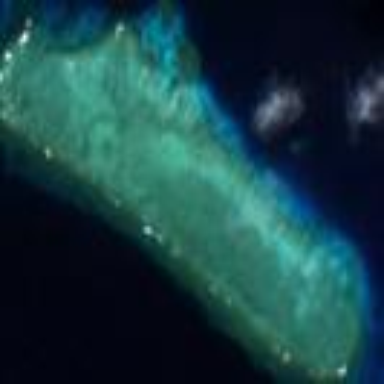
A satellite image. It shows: Beautiful reef in its natural state.